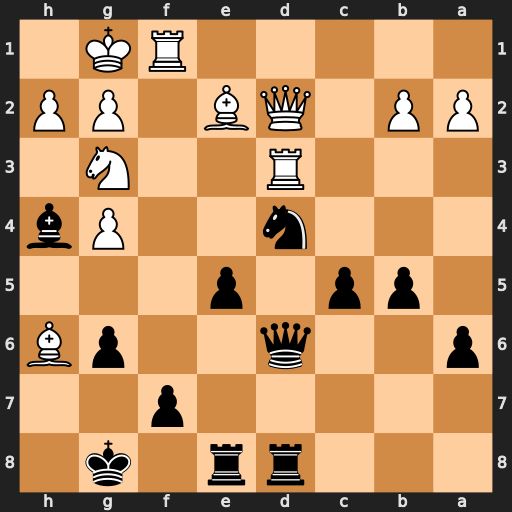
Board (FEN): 3rr1k1/5p2/p2q2pB/1pp1p3/3n2Pb/3R2N1/PP1QB1PP/5RK1
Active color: b
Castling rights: -
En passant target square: -
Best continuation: Nxe2+ Qxe2 Qxd3 Qxd3 Rxd3